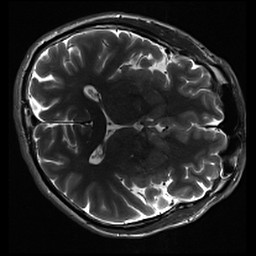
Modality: inplaneT2
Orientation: axial